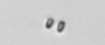
Label: Chaetoceros